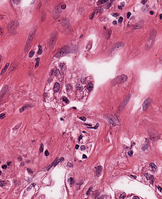
Tumor epithelial tissue: no
Tumor-associated stroma tissue: yes
Normal tissue: no